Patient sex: M
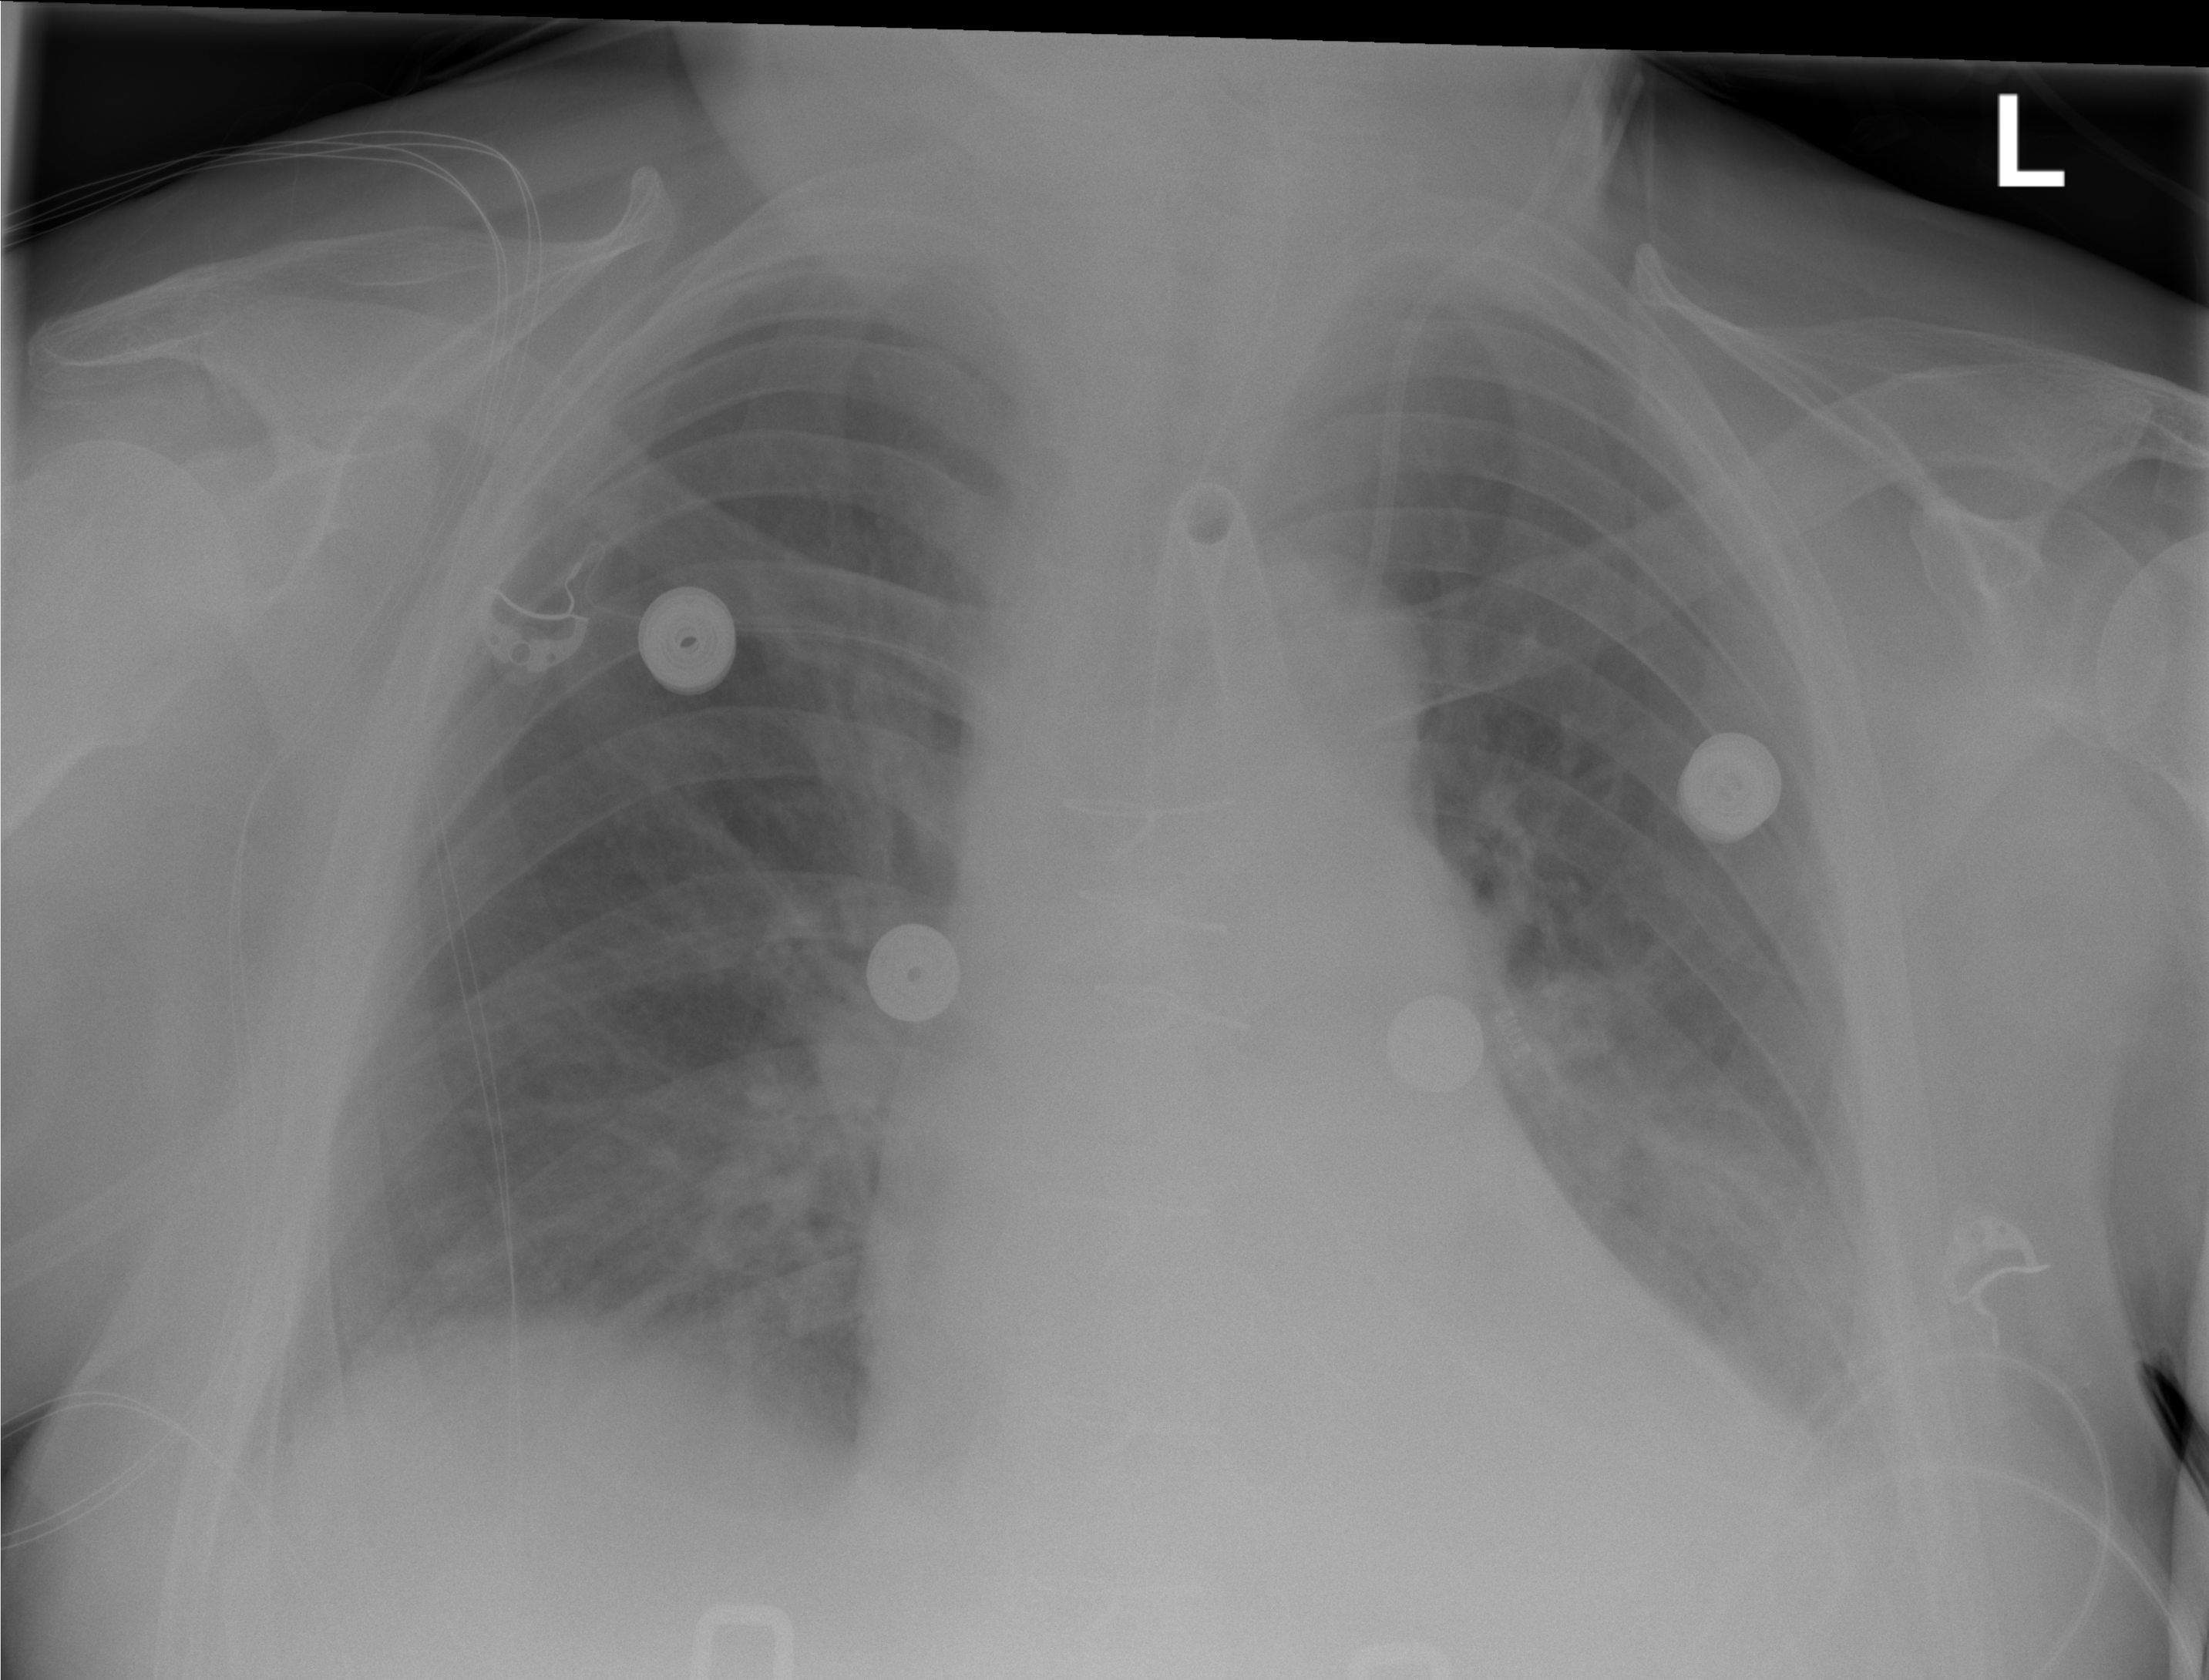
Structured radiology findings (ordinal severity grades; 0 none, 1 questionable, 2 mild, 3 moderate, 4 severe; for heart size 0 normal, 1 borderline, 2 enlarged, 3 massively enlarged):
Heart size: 1
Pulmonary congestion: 2
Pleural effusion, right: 2
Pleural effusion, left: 2
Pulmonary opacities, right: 1
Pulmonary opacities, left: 2
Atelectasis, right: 2
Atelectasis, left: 2